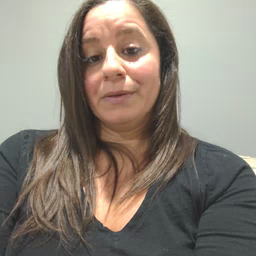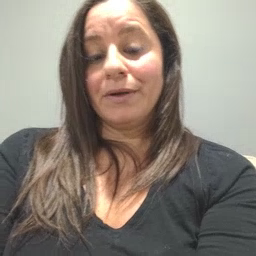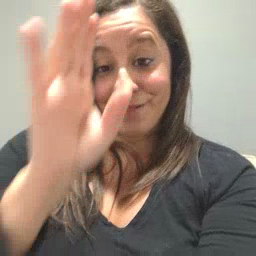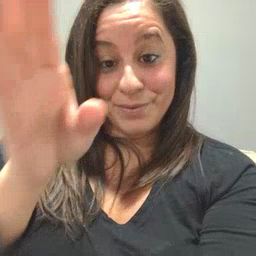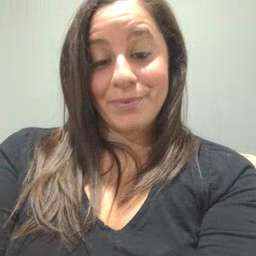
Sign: hello